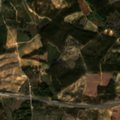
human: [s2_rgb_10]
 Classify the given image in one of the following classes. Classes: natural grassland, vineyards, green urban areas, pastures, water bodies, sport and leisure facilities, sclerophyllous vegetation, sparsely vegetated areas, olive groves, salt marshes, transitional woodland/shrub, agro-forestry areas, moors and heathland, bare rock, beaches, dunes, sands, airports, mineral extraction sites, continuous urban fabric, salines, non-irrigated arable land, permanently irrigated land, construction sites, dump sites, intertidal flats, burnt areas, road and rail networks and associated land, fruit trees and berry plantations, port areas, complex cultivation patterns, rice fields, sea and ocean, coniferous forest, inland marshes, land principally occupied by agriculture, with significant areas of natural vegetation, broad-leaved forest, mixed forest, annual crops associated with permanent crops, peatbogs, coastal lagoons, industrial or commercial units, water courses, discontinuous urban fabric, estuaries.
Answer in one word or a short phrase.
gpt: permanently irrigated land, vineyards, complex cultivation patterns, land principally occupied by agriculture, with significant areas of natural vegetation, broad-leaved forest